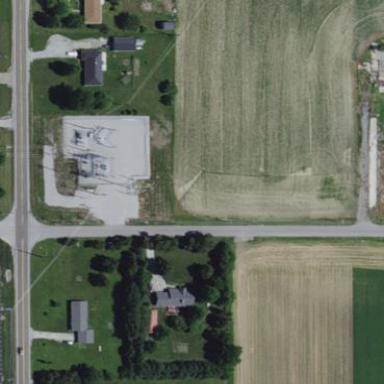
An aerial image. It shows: Power substation.